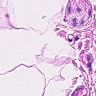
Metastatic tissue present: no